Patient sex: M
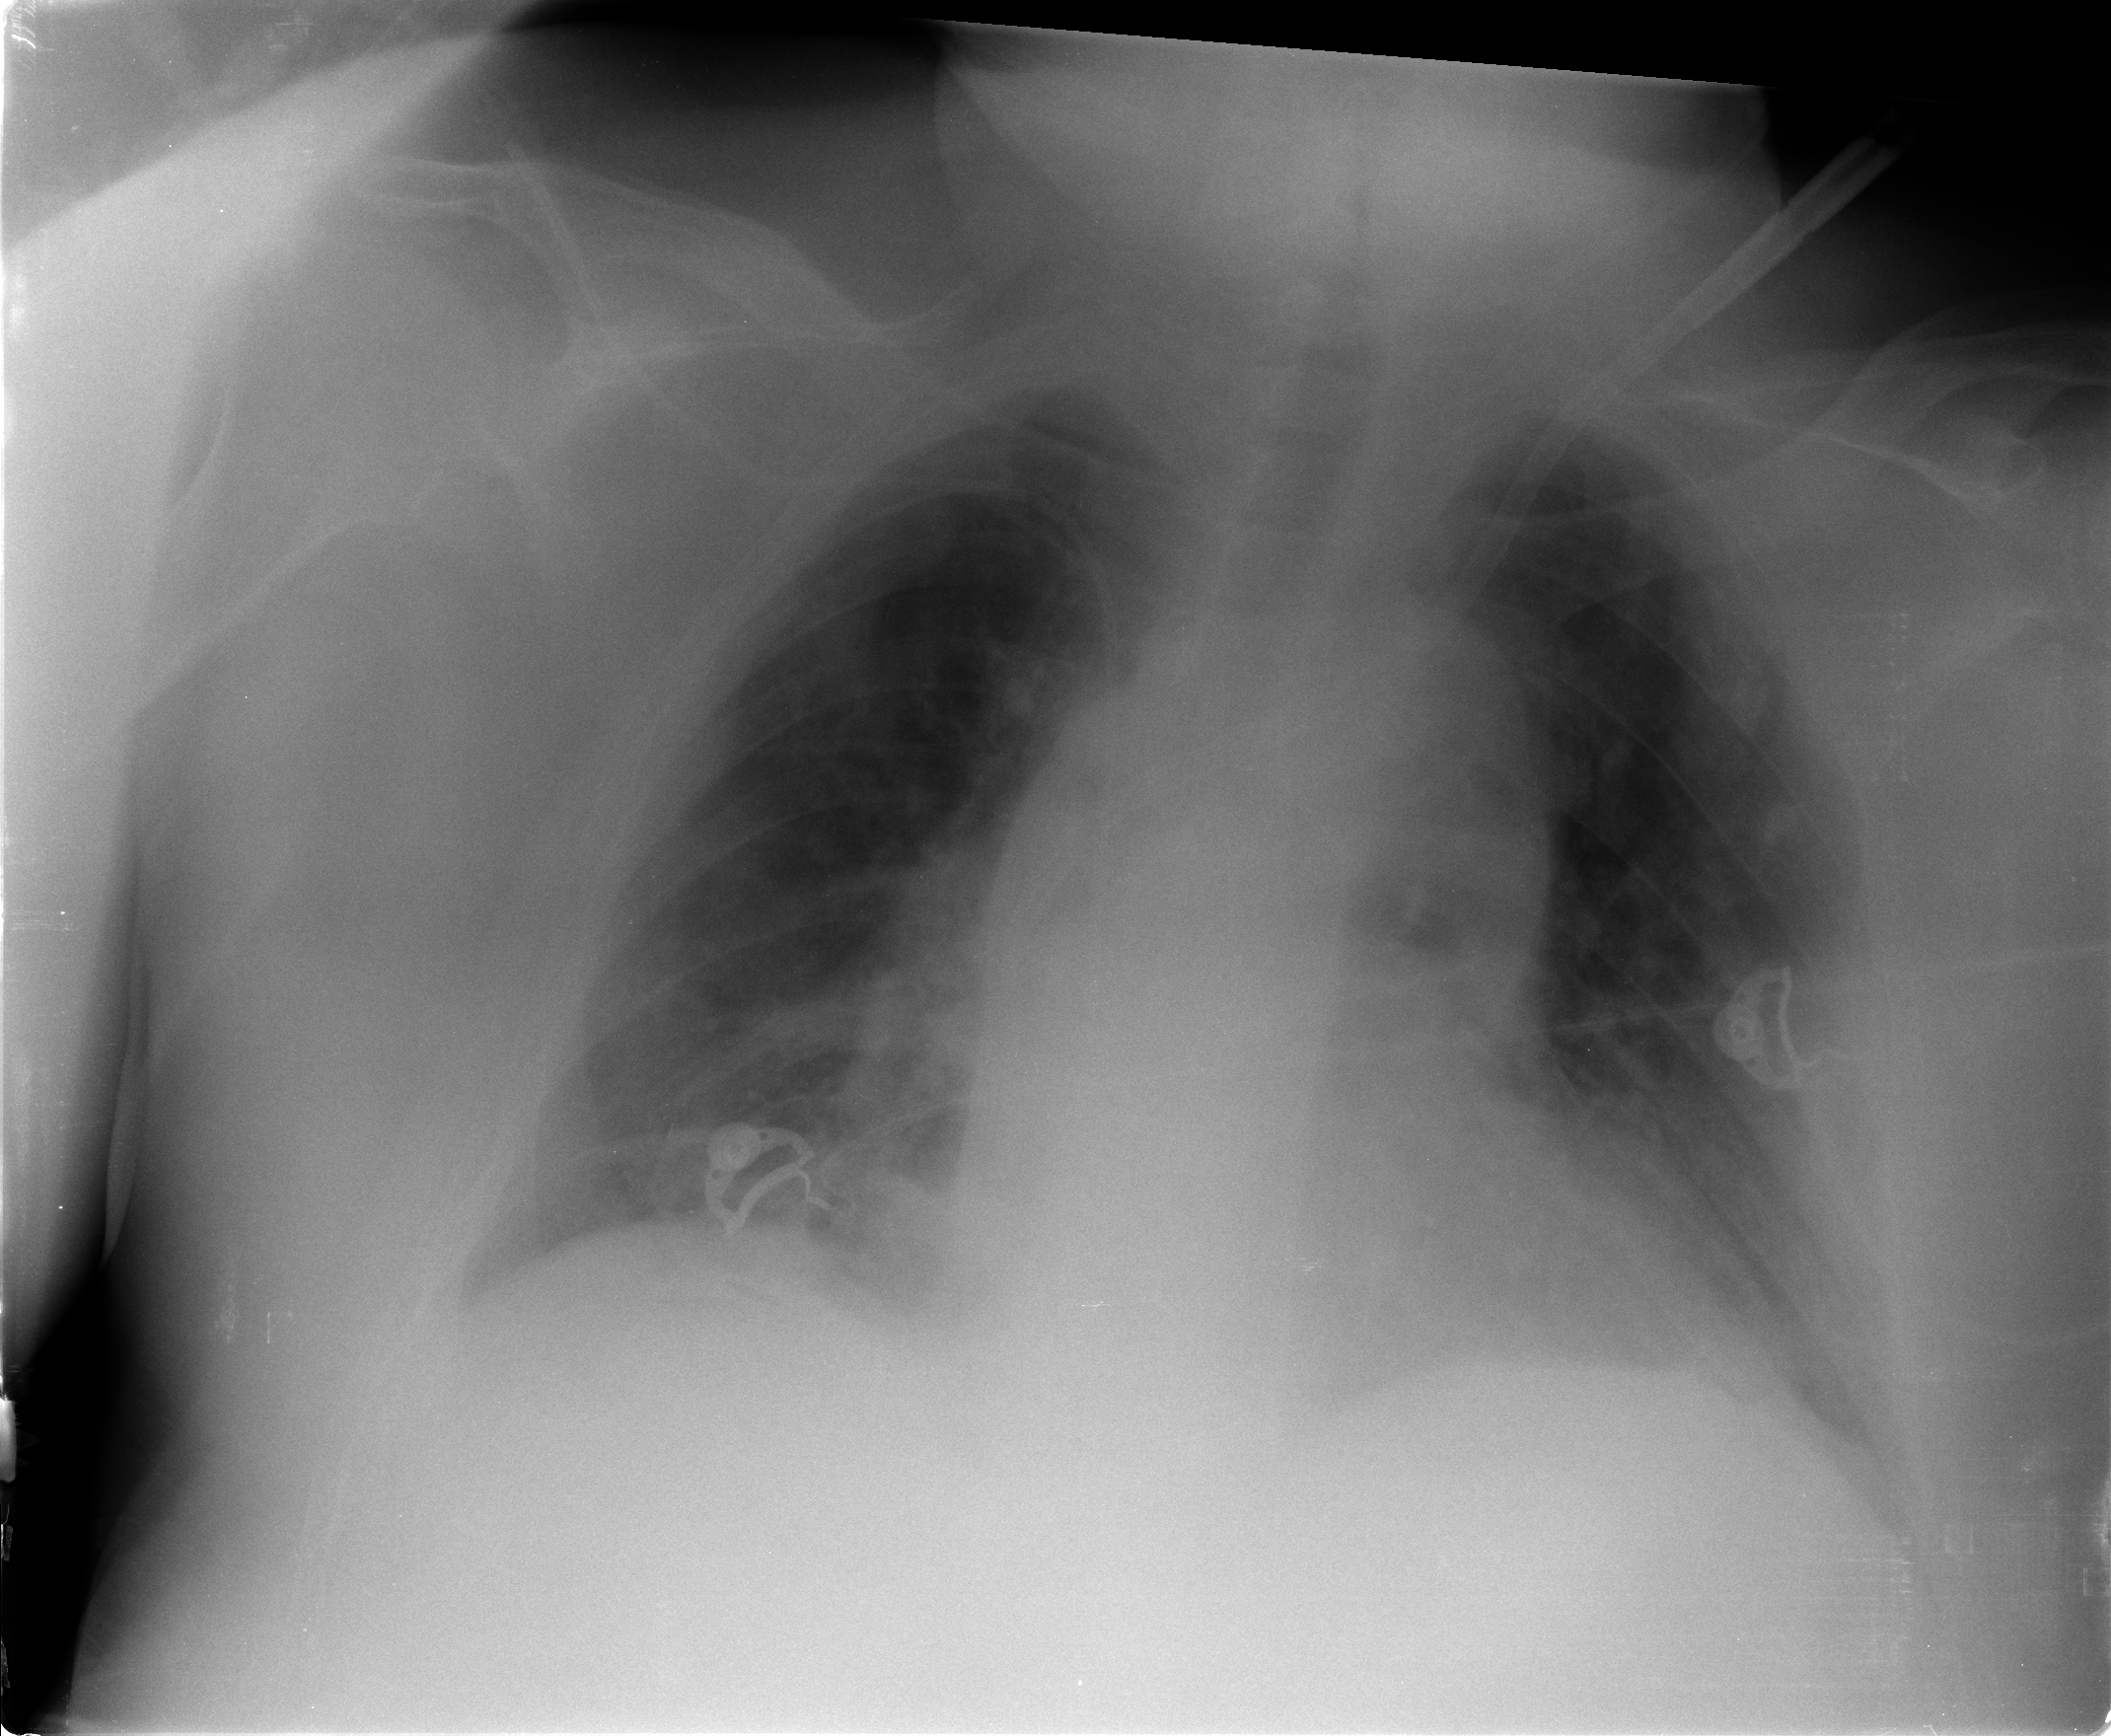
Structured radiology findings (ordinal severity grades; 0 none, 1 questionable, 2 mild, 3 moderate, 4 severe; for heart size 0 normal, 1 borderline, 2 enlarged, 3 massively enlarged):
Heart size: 2
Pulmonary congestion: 2
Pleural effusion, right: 2
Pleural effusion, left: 1
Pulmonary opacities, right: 0
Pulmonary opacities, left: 2
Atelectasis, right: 2
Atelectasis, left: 1